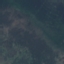
Land use / land cover: HerbaceousVegetation